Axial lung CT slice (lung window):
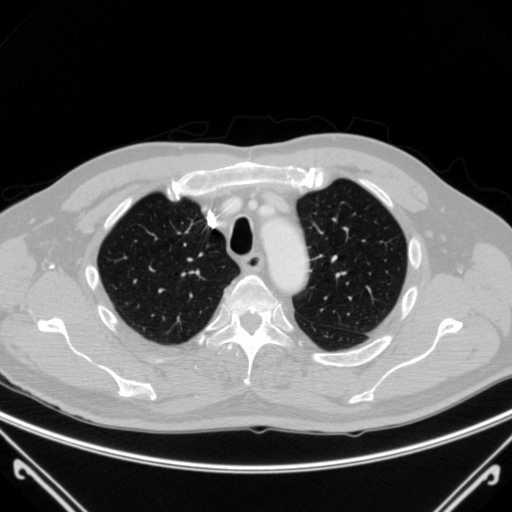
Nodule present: no